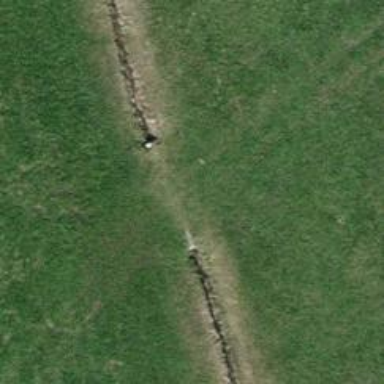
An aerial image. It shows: Ditch acting as barrier.